Interaction volume radius: 10 \u00c5
Interaction volume height: 15 \u00c5
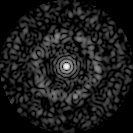
Disorder parameter: 0.8188